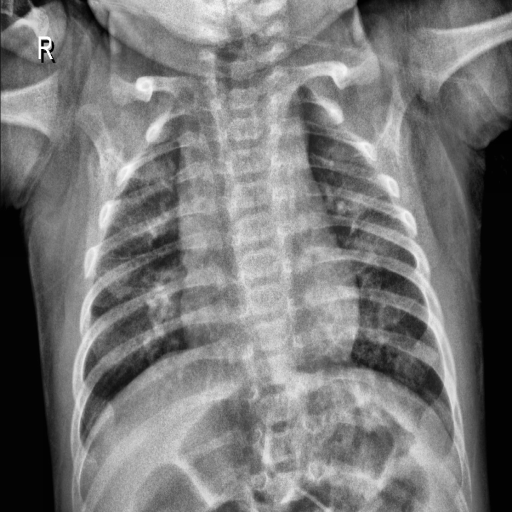
Finding: NORMAL